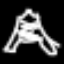
Label: The Eiffel Tower